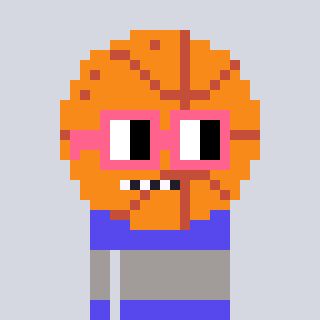
a pixel art character with square pink glasses, a basketball-shaped head and a computerblue-colored body on a cool background